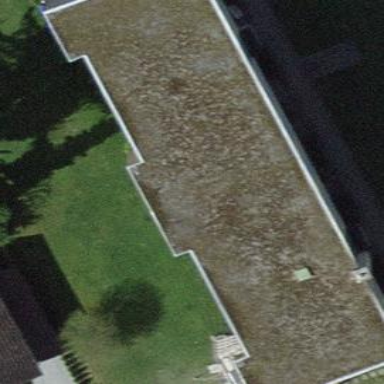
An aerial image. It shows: Building with apartments and flat roof.